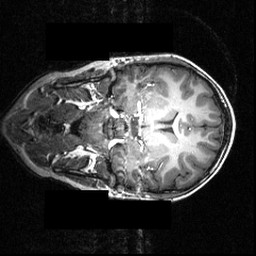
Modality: T1w
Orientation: coronal
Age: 12
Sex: female
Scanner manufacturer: siemens
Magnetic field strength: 3.951 T
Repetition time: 1.5 s
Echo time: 0.00335 s